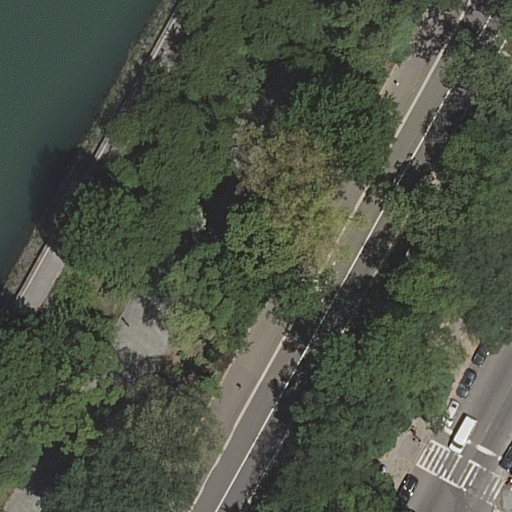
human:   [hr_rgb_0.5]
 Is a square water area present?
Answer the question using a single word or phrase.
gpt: no

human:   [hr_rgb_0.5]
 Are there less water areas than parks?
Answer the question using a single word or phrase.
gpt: no

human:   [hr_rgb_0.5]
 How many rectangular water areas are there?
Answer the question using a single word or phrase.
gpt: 1

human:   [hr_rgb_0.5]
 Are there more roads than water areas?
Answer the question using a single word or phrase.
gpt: yes

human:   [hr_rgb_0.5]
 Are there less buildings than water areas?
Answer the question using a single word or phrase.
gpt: yes

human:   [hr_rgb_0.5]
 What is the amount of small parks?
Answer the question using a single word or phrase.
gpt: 0

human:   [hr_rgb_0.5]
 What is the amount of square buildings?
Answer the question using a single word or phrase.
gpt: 0

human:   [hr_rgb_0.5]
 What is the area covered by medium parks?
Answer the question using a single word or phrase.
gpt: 0m2

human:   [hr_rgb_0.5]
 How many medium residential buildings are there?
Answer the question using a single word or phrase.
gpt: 0

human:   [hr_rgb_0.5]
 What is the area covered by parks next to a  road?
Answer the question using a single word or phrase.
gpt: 10410m2

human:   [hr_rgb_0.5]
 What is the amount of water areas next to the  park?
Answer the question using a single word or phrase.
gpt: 1

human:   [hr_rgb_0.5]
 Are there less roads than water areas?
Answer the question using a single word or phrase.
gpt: no

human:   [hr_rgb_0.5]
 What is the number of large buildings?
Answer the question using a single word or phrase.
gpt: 0

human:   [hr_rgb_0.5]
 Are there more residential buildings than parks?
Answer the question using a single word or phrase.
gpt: no

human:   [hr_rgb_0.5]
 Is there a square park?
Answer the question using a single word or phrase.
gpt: no

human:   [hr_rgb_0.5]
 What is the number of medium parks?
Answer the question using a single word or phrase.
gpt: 0

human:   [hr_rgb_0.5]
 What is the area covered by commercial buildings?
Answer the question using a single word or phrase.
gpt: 0m2

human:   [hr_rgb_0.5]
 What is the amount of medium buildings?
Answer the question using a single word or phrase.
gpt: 0

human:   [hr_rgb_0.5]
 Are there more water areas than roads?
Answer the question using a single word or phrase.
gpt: no

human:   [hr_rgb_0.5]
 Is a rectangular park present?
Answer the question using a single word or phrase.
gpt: yes

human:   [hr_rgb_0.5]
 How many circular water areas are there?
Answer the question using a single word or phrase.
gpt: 0

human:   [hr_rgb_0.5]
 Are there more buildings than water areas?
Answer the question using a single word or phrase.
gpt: no

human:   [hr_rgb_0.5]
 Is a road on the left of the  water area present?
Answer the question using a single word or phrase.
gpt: no

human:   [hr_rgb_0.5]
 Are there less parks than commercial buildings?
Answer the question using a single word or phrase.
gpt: no

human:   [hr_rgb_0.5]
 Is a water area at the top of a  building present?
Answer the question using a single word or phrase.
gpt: no

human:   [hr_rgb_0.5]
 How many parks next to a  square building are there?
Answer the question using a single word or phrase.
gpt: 0

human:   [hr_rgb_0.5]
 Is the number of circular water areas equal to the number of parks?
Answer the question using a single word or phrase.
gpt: no

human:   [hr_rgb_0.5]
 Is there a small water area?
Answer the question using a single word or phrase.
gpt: no

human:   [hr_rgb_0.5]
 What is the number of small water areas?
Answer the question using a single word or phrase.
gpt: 0

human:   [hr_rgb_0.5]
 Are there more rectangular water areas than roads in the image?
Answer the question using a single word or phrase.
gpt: no

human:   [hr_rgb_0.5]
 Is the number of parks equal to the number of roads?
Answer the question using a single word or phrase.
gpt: no

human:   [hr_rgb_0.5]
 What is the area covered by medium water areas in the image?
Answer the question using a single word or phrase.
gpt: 0m2

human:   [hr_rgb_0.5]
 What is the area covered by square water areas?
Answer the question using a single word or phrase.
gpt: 0m2

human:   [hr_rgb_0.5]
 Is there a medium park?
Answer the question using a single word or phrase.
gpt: no

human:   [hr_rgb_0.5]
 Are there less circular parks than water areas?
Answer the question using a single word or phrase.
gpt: yes

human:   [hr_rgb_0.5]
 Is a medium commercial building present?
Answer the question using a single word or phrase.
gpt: no